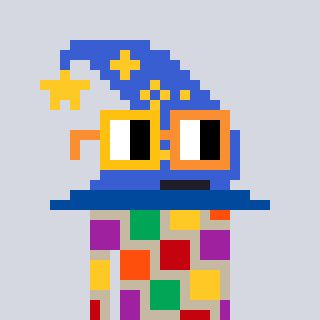
a pixel art character with square yellow and orange glasses, a wizard hat-shaped head and a bege-colored body on a cool background